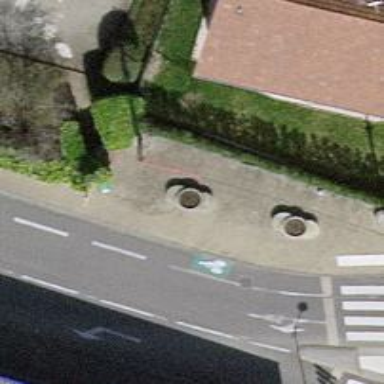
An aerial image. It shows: Planter made of concrete.